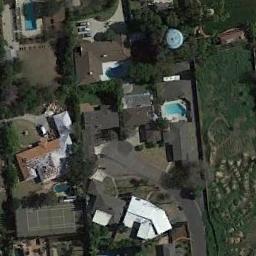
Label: tennis_court